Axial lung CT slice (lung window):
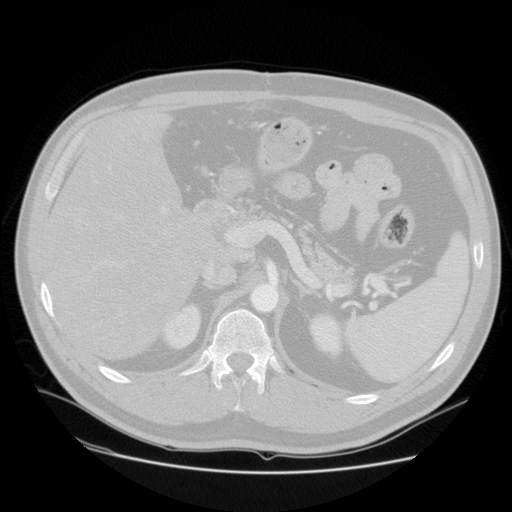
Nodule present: no